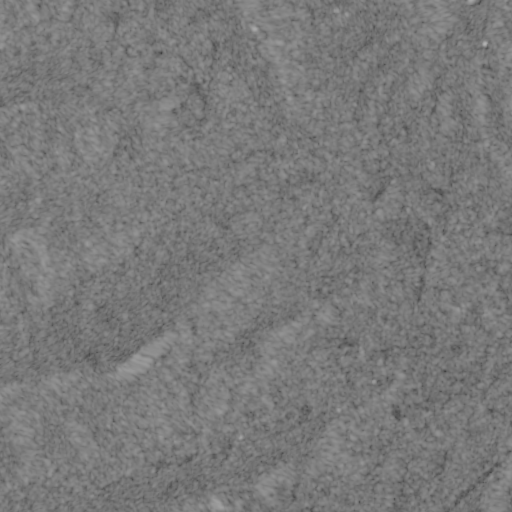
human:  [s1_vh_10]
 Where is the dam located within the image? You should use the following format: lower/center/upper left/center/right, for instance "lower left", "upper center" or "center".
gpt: The dam is located in the center left of the image.
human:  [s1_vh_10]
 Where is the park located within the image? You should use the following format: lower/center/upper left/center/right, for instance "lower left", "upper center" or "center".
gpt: The park is located in the lower right of the image.
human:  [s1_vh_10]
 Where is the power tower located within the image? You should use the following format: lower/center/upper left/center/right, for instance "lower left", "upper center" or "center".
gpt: The power tower is located in the lower right of the image.
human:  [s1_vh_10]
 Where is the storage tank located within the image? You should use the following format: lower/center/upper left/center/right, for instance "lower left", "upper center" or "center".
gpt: The storage tank is located in the upper left of the image.
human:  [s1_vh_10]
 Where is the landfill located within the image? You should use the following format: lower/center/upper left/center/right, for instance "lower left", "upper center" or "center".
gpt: There is no landfill in the image.

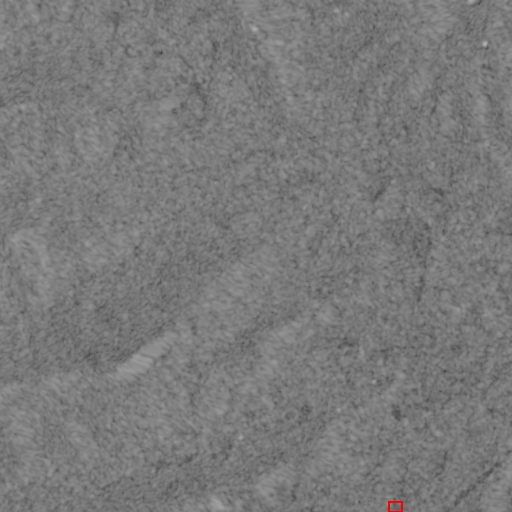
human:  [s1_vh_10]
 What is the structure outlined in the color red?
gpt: The structure outlined in red is a park.
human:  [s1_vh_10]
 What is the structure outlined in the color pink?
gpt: There is no pink outline.